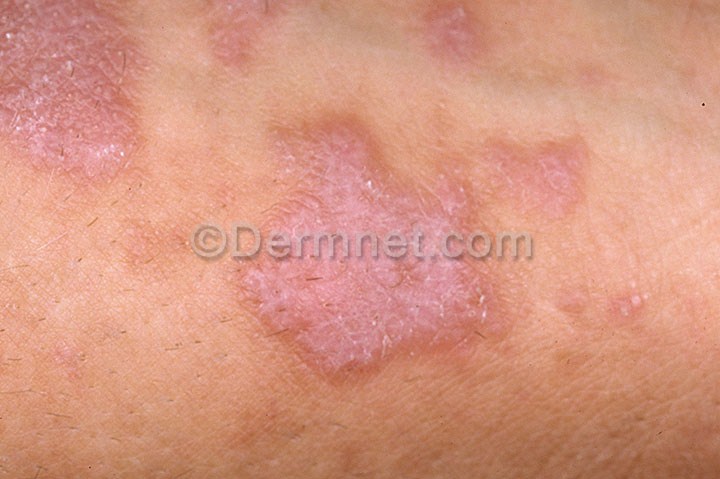
Disease: Psoriasis pictures Lichen Planus and related diseases